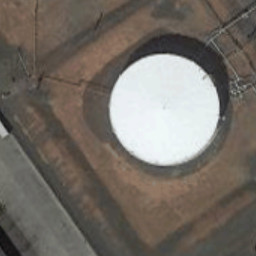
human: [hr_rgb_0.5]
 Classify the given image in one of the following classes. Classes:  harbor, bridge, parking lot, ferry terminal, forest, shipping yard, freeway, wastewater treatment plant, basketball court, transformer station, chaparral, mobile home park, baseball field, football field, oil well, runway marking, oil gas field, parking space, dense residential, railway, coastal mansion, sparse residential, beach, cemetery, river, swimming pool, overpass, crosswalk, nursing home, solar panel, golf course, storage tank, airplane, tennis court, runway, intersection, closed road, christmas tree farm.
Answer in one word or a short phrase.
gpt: storage tank